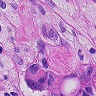
Metastatic tissue present: yes